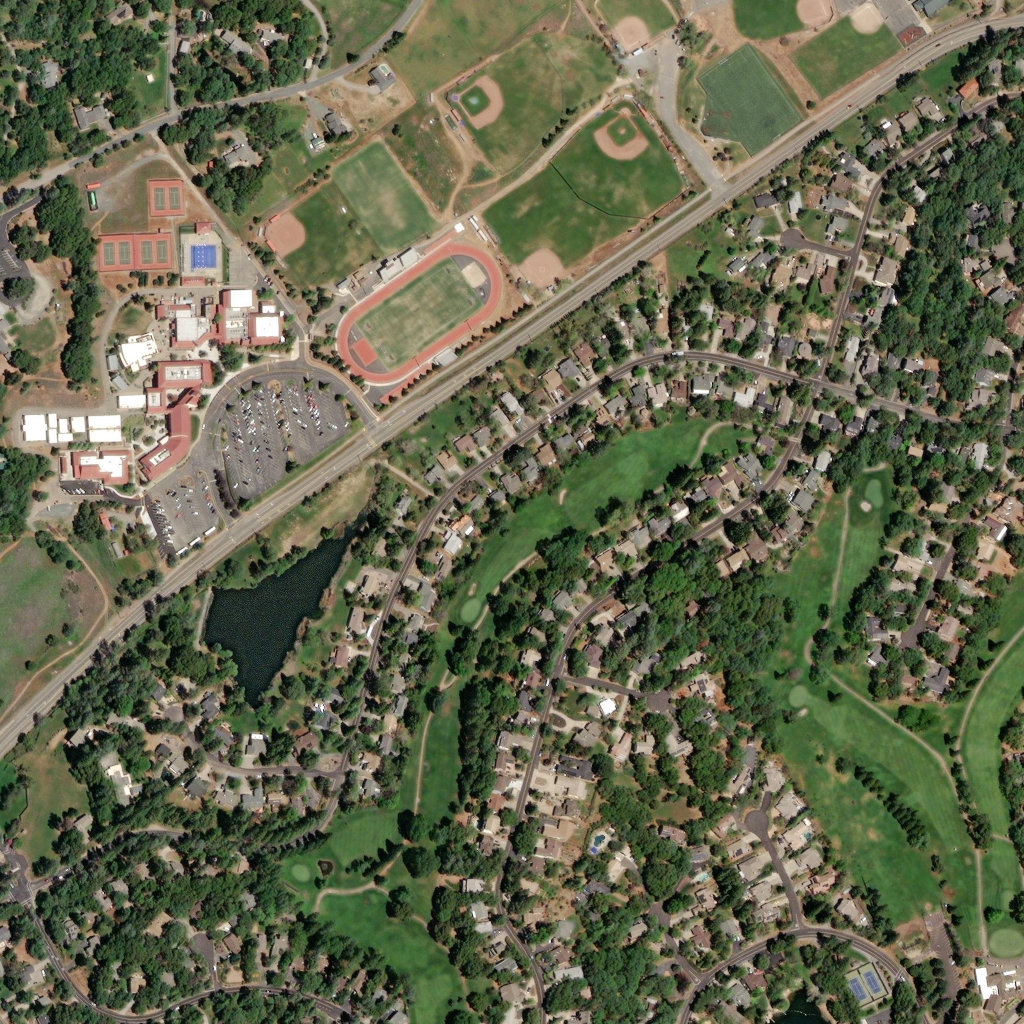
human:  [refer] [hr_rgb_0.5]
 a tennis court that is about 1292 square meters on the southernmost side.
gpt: <box>[[82, 93, 87, 98, 0]]</box>

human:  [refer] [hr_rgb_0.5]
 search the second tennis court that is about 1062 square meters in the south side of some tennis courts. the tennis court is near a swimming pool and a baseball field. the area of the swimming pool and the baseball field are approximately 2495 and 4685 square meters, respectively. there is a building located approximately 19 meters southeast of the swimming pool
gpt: <box>[[14, 17, 17, 21, 0]]</box>

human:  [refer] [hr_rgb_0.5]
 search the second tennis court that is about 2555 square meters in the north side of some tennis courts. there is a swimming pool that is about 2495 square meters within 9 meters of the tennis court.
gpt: <box>[[9, 22, 16, 26, 0]]</box>